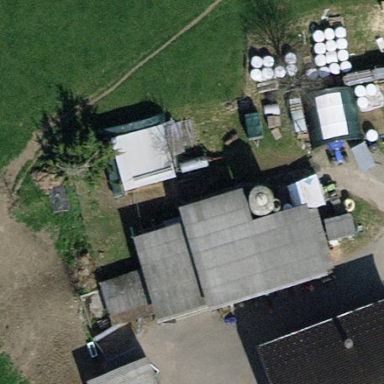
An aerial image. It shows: Farm building.